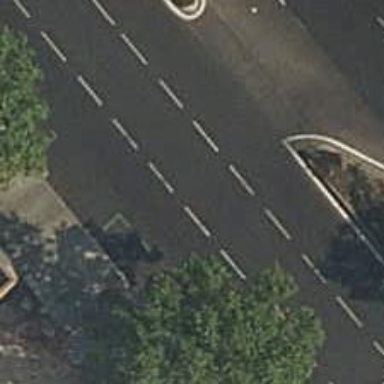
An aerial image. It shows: Tertiary road with asphalt surface including cycle lane.